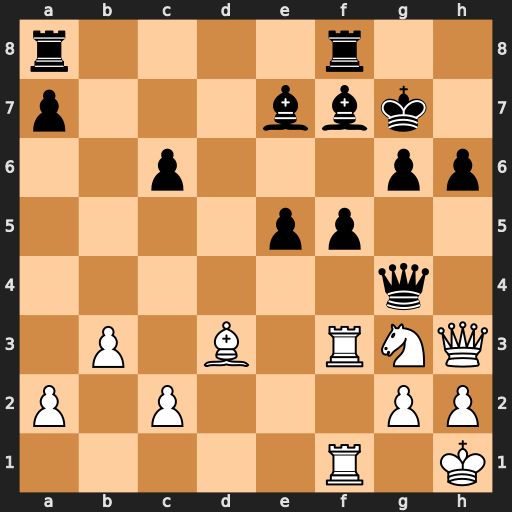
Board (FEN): r4r2/p3bbk1/2p3pp/4pp2/6q1/1P1B1RNQ/P1P3PP/5R1K
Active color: w
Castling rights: -
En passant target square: -
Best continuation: Nxf5+ gxf5 Rg3 Bg6 Rxg4